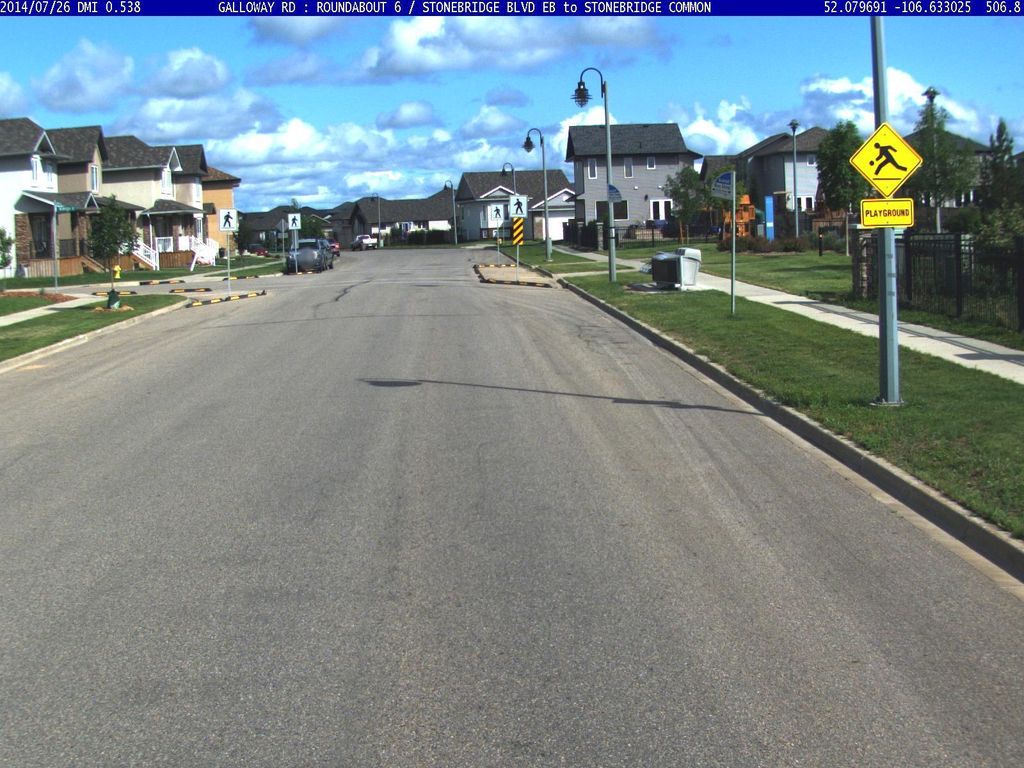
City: saskatoon